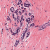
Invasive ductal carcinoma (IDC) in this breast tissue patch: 0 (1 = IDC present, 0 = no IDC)